Field crop: maize
Growth stage: 1
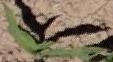
Species: maize